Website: ulta-beauty
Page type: billing-address
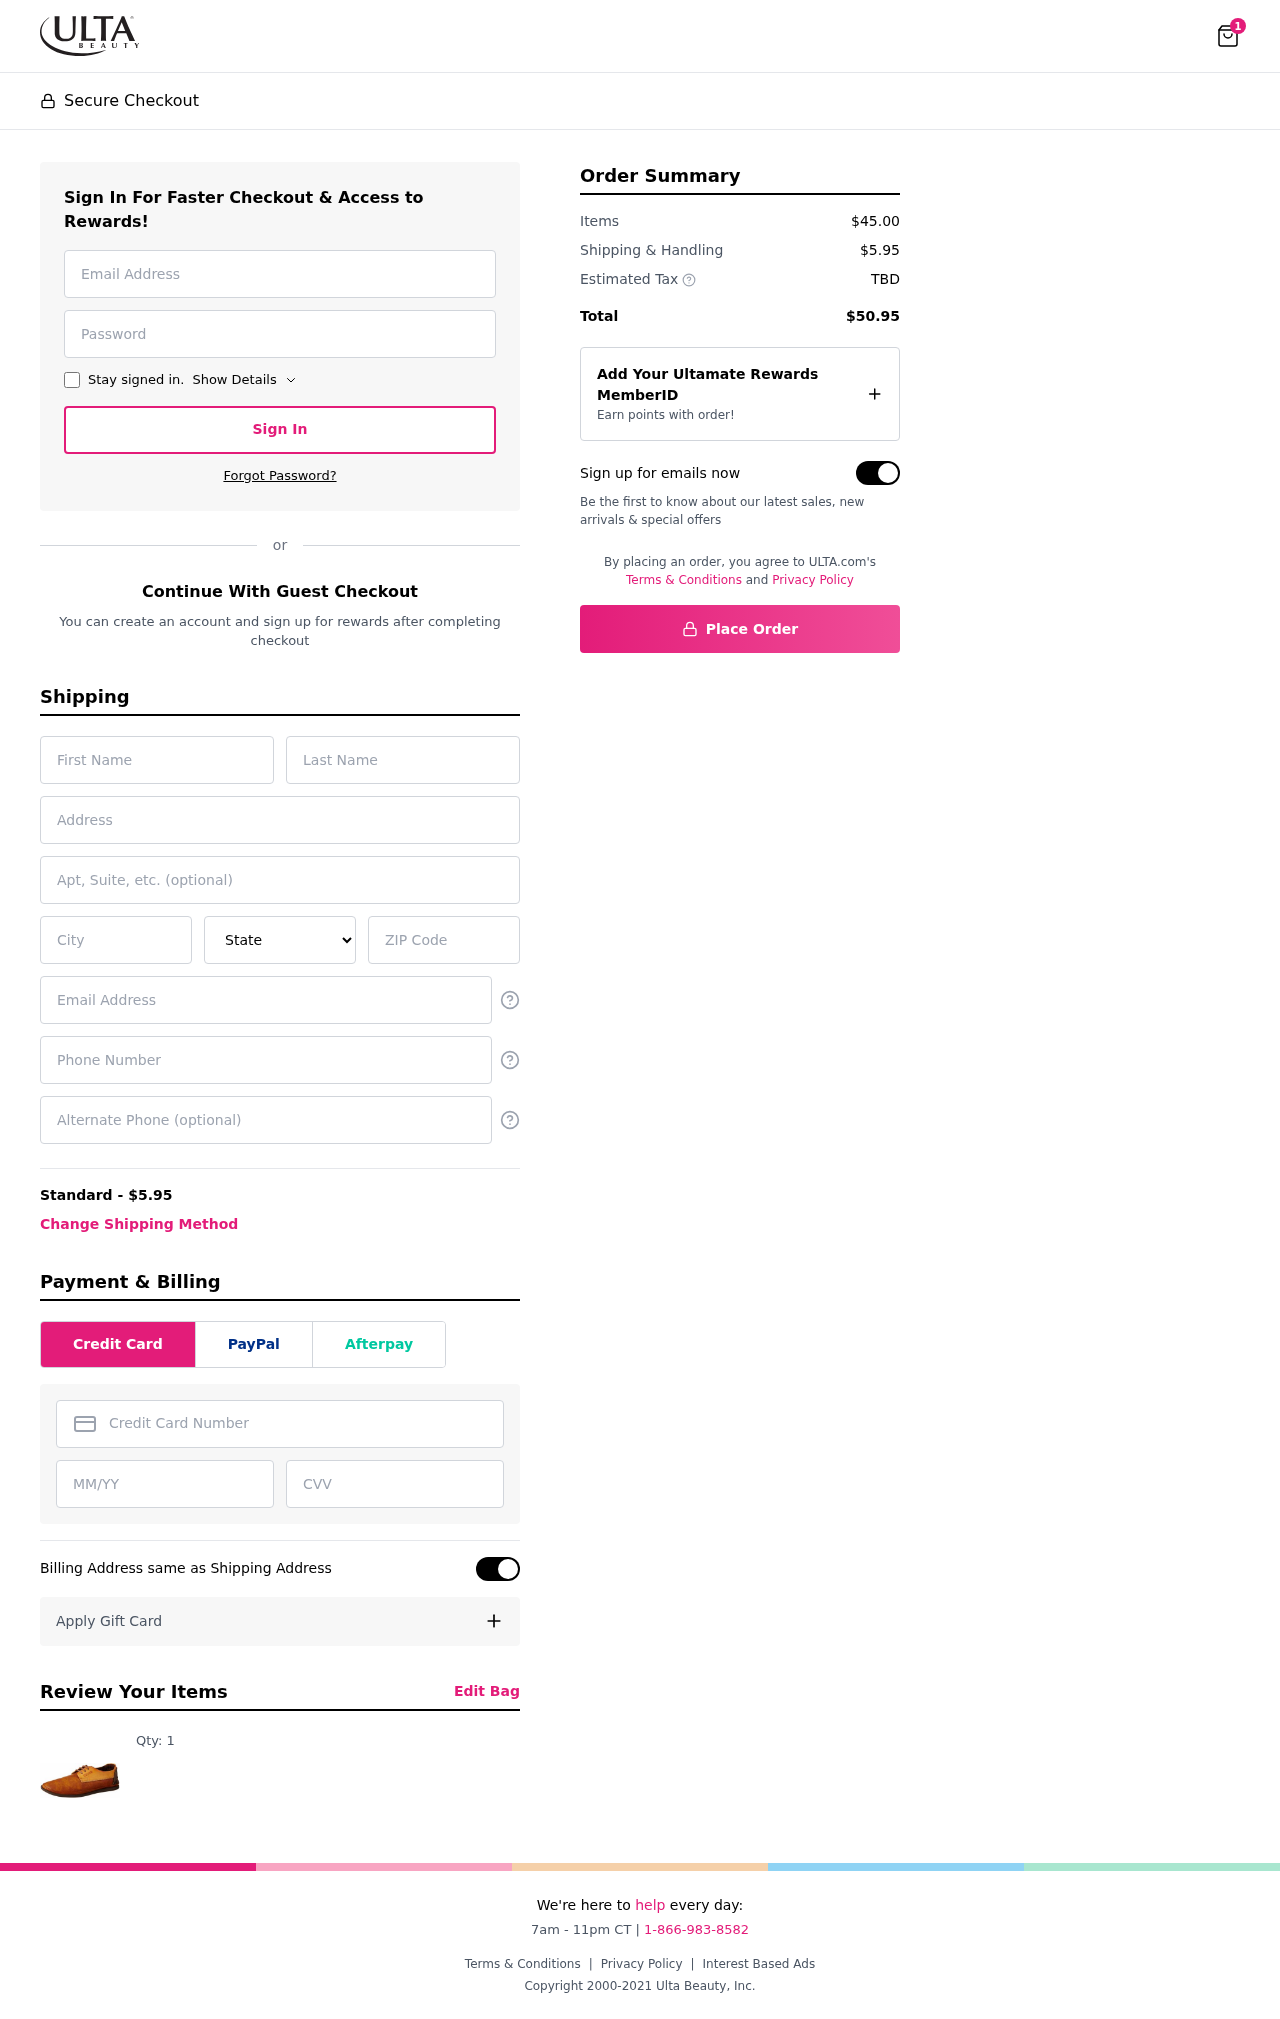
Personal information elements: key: PII_STATE
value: Louisiana
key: PII_EMAIL
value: cynthia.blake@hotmail.com
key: PII_FIRSTNAME
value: Cynthia
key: PII_LASTNAME
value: Blake
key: PII_STREET
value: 77754 Bowman Shore
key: PII_STREET2
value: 28959 Briggs Gateway
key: PII_CITY
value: West William
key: PII_POSTCODE
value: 17735
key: PII_PHONE
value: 9128044210
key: PII_CARD_NUMBER
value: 3711 0042 4970 316
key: PII_CARD_EXPIRY
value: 09/30
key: PII_CARD_CVV
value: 0150
Product elements: key: PRODUCT1_QUANTITY
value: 1
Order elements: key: ORDER_NUM_ITEMS
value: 1
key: ORDER_SHIPPING_COST
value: $5.95
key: ORDER_SUBTOTAL
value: $45.00
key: ORDER_TOTAL
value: $50.95